Group 1:
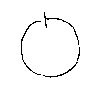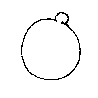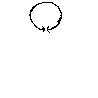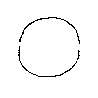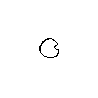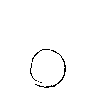
Group 2:
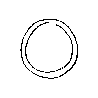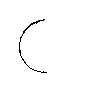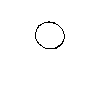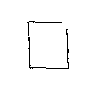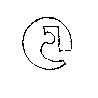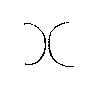
Rule separating the two groups: A small correction will result in a single circle vs. no small correction will result in a single circle.
Concepts: approximately, existence, imperfection_small
Author: Douglas R. Hofstadter